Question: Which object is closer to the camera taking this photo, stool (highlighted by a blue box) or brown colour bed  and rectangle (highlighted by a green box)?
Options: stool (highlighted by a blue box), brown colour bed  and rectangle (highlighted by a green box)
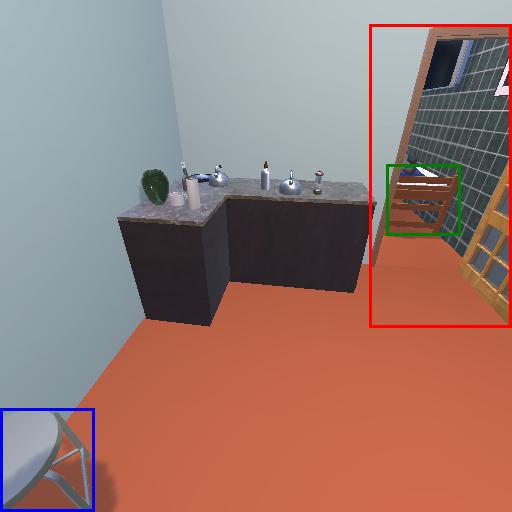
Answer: stool (highlighted by a blue box)